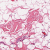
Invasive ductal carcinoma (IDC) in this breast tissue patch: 0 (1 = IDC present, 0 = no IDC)